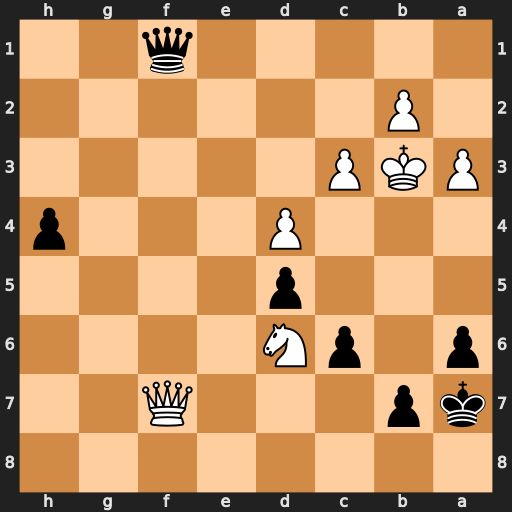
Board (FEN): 8/kp3Q2/p1pN4/3p4/3P3p/PKP5/1P6/5q2
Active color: b
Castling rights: -
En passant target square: -
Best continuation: Qxf7 Nxf7 h3